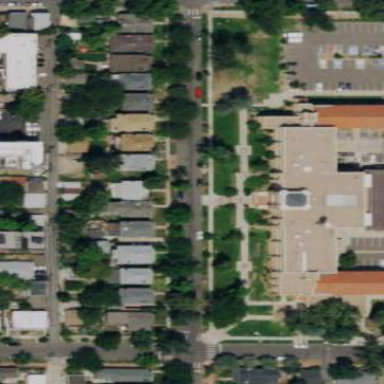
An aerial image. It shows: Sidewalk along the footway.